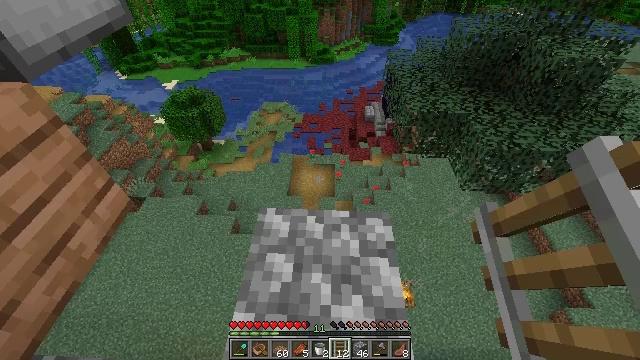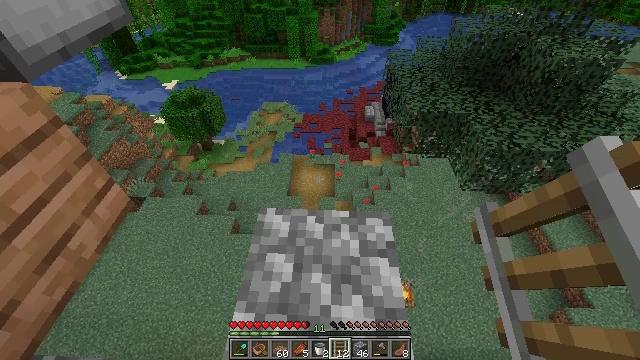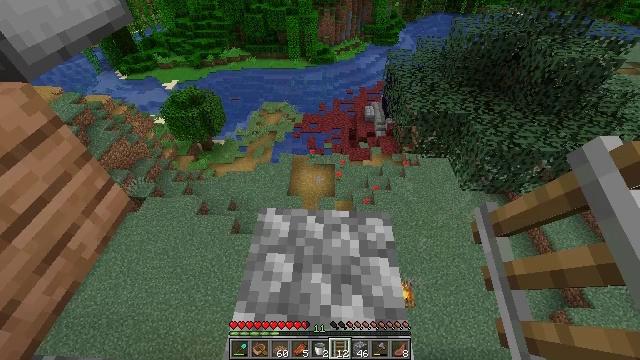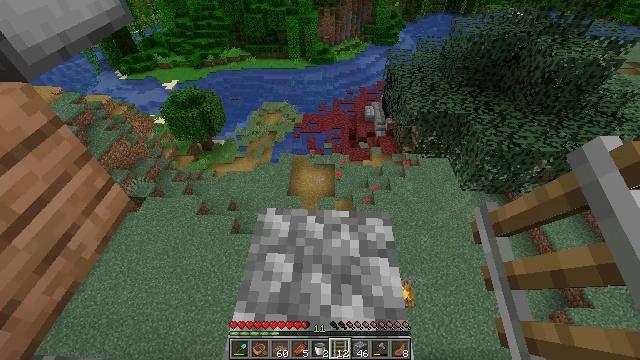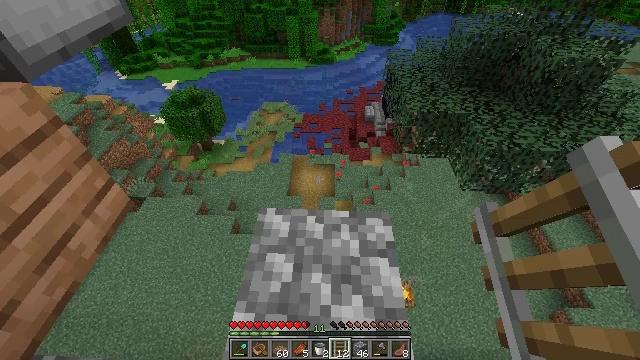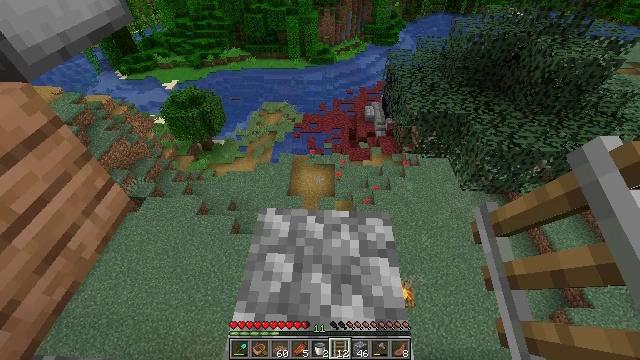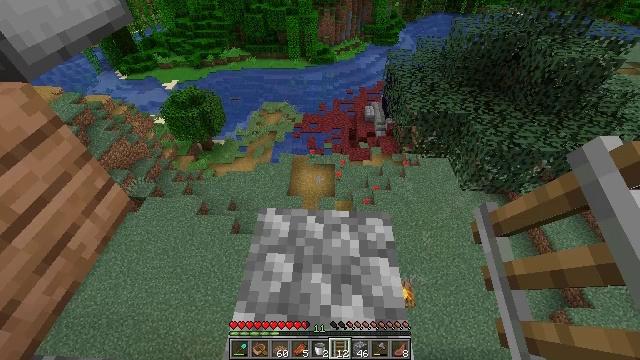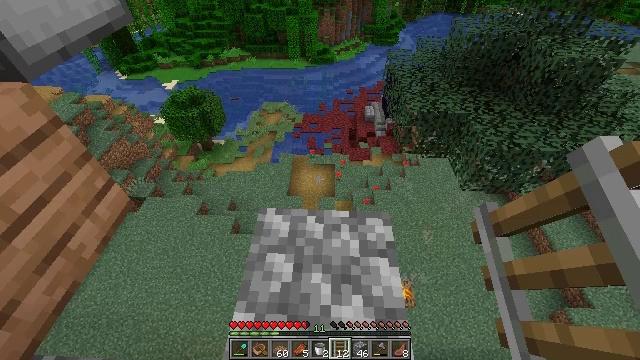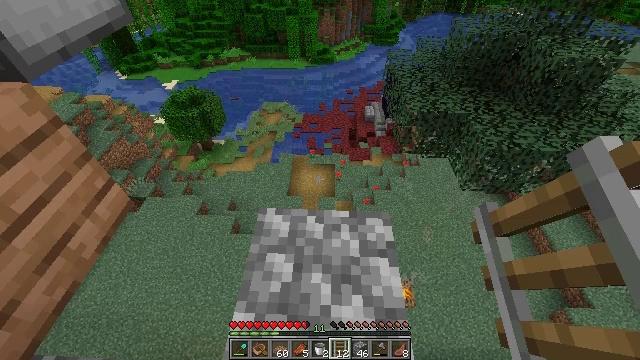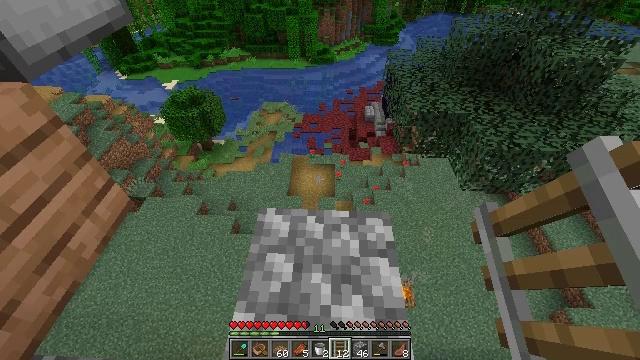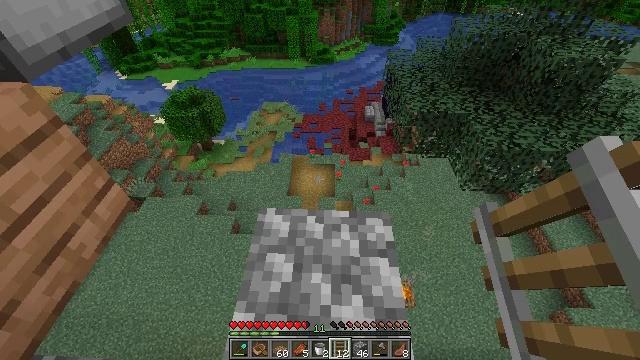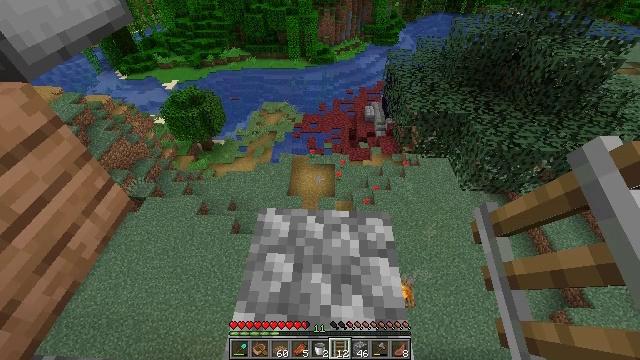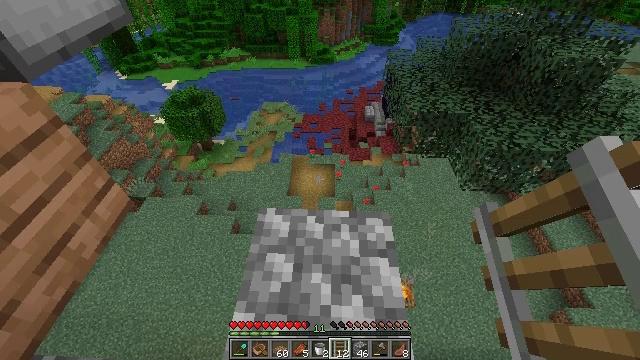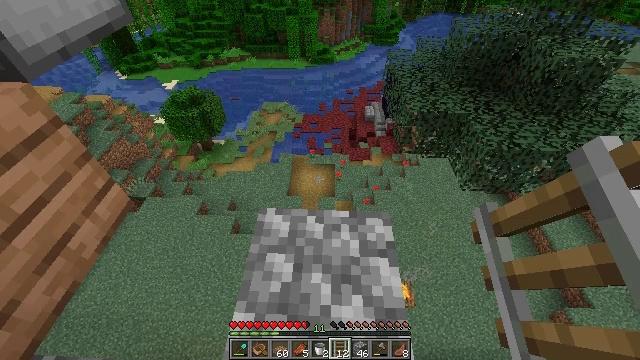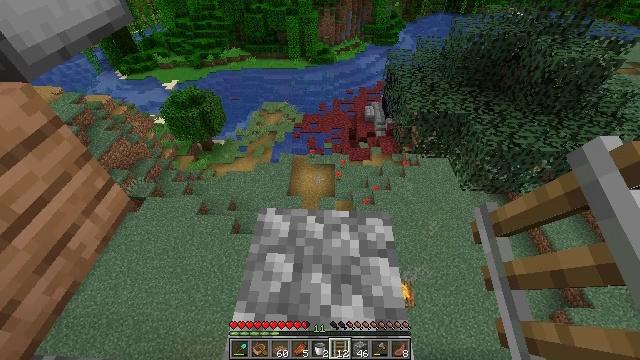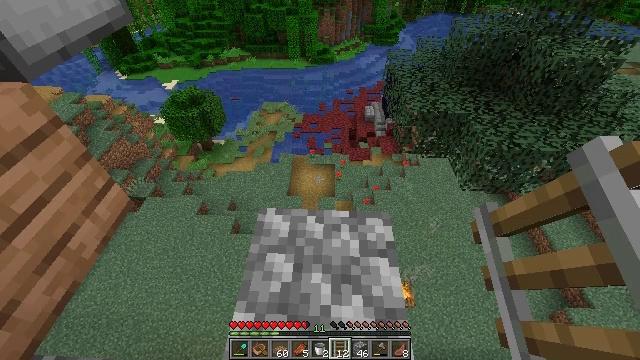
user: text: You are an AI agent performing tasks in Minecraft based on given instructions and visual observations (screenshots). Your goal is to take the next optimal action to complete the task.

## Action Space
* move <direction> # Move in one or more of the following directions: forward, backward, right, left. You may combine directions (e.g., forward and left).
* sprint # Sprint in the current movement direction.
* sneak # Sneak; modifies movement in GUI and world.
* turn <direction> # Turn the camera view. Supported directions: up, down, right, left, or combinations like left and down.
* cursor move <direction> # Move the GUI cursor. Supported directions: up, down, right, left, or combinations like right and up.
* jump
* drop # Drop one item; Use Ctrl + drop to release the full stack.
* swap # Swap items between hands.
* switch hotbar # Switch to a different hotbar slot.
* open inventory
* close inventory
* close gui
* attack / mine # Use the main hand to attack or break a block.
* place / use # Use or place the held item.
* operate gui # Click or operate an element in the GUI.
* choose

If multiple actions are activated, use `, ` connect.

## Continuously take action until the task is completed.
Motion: motion action
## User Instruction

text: Form a spruce button with spruce wood in the crafting table.
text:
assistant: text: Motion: no_op
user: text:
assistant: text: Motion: no_op
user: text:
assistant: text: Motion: no_op
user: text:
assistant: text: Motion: no_op
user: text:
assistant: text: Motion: no_op
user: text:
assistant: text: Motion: no_op
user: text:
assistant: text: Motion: no_op
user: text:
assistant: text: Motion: no_op
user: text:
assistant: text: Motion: no_op
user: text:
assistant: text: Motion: no_op
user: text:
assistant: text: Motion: no_op
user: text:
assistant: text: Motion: no_op
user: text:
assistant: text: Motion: no_op
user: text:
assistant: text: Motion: no_op
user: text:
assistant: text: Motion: no_op
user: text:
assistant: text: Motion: no_op
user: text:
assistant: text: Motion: no_op
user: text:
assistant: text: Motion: no_op
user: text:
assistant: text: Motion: no_op
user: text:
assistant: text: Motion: no_op
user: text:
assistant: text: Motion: no_op
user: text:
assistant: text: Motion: no_op
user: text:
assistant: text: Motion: no_op
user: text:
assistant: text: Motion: no_op
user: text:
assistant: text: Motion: no_op
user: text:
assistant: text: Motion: no_op
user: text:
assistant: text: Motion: no_op
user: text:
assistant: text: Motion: no_op
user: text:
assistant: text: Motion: no_op
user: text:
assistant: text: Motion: no_op